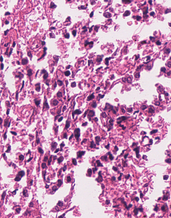
Tumor epithelial tissue: no
Tumor-associated stroma tissue: no
Normal tissue: yes